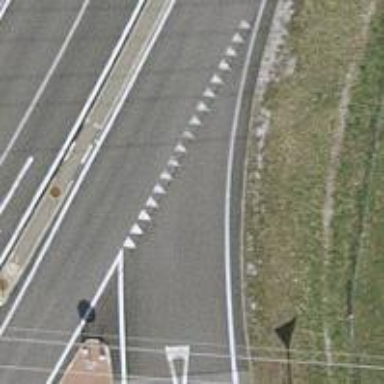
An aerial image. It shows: Road with "give way" sign.